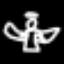
Label: angel